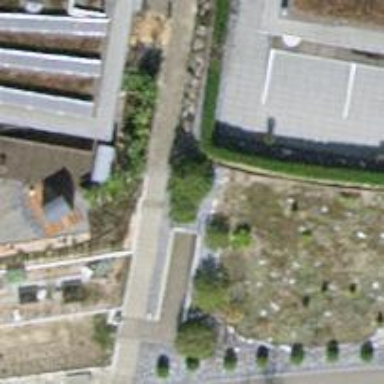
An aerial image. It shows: Hedge acting as barrier.